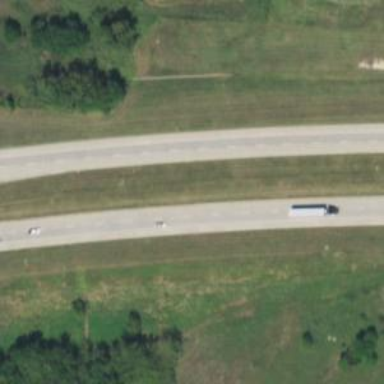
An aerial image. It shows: Trunk highway with expressway features.